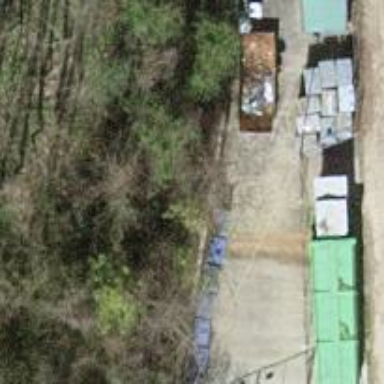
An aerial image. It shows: Recycling center.